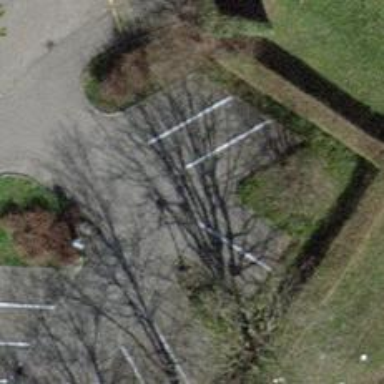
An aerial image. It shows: Asphalt parking aisle along service road.